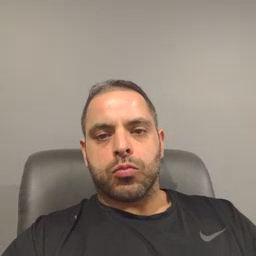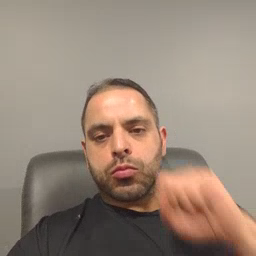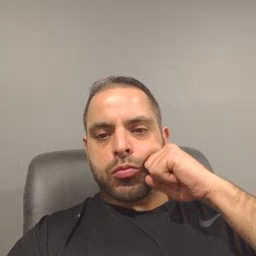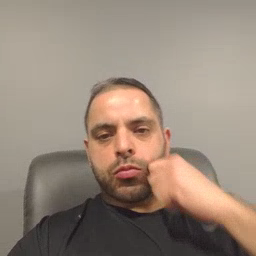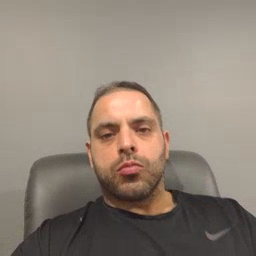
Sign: apple